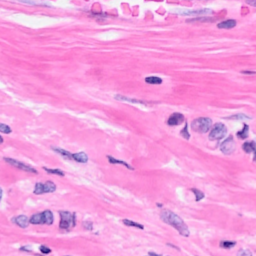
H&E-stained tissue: Breast